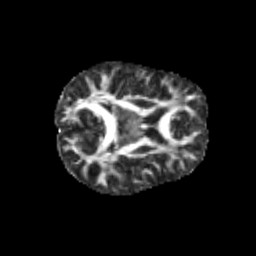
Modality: FA
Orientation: axial
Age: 9
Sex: male
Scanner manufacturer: siemens
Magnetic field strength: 3 T
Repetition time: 3.8 s
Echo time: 0.07 s